Field crop: tomato
Growth stage: 2
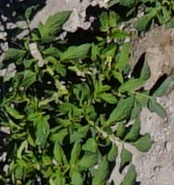
Species: tomato